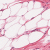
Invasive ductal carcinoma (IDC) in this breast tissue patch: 0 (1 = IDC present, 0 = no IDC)